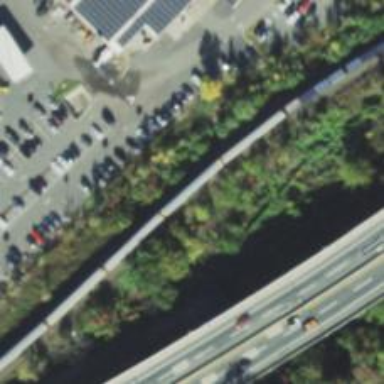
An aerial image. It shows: Railway line running on embankment.